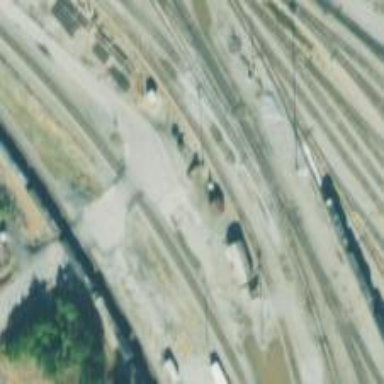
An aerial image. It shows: Level crossing with lights at the railway.